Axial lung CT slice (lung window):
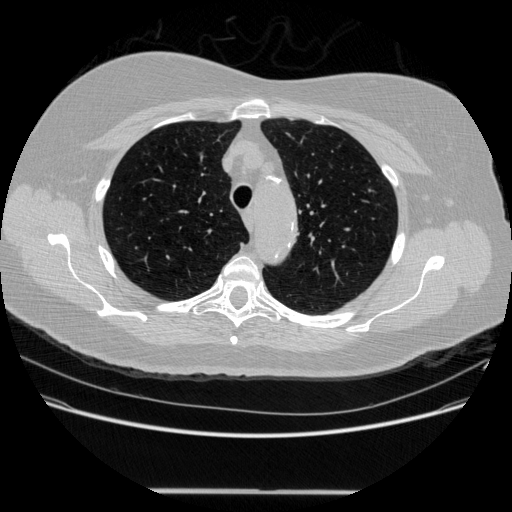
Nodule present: no